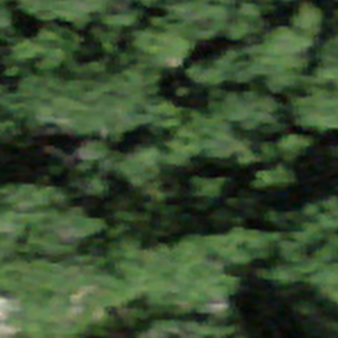
Label: other